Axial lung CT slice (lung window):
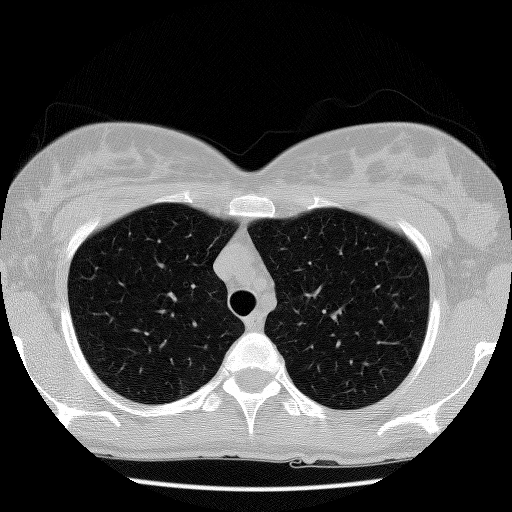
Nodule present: no